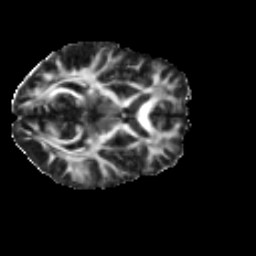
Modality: FA
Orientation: axial
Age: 26
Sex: female
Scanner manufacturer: ge
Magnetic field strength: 3 T
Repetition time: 7.8 s
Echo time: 0.0606 s